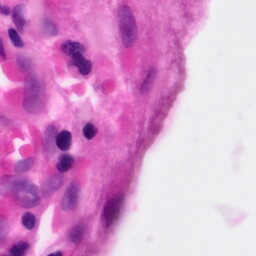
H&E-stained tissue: Pancreatic